You are looking at the raw vibration waveform of a rotating shaft. Based on the visible evidence, which rotor condition applies: normal, misalignment, unbalance, looseness?
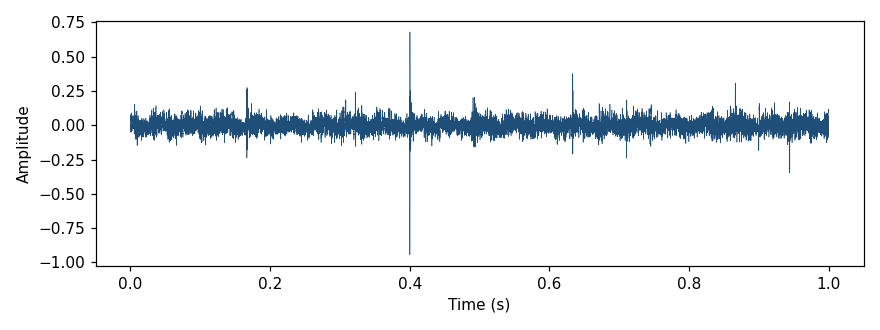
Answer: unbalance